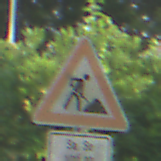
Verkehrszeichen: Arbeitsstelle
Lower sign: ZeitangabenMitBeschraenkungAufWochentage9
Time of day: MorningAfternoon
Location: Outdoor (Urban)
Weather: PartlyCloudy
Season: NotSpecified
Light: Natural